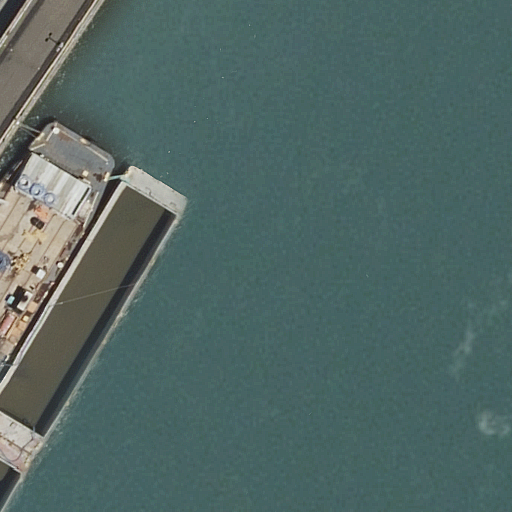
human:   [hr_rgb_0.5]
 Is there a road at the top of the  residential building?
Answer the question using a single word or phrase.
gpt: yes

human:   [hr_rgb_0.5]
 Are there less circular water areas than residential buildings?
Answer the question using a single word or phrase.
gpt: yes

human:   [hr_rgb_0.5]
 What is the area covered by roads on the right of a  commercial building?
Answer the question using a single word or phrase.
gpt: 0m2

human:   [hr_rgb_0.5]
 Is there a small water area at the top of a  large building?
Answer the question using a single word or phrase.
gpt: no

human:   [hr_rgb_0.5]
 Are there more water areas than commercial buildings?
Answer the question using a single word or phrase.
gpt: yes

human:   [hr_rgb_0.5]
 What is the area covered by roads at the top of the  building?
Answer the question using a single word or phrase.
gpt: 0m2

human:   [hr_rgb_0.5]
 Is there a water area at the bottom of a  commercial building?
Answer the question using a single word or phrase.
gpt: no

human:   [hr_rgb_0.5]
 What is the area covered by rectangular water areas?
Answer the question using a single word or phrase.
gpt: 10186m2

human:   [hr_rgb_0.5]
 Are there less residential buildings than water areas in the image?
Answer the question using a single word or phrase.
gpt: no

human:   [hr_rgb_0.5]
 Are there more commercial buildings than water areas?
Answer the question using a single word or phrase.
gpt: no

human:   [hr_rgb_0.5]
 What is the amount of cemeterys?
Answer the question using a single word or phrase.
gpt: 0

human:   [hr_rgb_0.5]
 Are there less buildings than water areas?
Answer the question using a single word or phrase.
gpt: no

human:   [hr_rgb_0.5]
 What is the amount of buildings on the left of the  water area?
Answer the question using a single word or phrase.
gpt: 1

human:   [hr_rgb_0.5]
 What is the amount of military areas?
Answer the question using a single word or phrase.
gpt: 0

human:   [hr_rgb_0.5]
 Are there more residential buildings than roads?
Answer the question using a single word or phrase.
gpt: no

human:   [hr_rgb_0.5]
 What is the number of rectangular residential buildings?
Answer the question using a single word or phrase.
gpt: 1

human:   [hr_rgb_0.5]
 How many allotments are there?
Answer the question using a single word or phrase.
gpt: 0

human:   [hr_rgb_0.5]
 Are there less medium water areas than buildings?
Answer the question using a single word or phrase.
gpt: yes

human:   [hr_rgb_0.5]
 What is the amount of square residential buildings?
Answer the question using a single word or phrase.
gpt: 0

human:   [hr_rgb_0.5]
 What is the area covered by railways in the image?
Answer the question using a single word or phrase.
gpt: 0m2

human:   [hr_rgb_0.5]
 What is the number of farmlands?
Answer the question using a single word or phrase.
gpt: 0

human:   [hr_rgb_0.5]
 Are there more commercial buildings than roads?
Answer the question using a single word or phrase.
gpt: no

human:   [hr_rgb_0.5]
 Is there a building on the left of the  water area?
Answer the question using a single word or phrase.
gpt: yes

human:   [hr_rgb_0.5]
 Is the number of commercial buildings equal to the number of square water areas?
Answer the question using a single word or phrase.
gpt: yes

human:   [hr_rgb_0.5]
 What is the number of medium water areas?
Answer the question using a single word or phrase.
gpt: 0

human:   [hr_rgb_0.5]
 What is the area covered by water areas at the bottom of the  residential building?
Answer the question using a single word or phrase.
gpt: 0m2

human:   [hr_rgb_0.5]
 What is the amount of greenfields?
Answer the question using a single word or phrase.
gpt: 0

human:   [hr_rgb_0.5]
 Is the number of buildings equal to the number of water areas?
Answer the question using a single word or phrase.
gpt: yes

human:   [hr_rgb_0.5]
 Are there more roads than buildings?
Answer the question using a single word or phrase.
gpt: no

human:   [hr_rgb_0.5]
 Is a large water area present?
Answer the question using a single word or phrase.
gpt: yes

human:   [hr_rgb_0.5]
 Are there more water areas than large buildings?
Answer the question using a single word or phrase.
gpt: yes

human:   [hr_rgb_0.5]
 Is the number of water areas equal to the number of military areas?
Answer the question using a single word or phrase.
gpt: no

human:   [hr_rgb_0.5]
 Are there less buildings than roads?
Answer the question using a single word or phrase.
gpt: no

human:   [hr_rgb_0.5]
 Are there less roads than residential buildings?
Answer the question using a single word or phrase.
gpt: no

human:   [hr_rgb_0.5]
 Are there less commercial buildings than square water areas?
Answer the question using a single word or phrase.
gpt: no

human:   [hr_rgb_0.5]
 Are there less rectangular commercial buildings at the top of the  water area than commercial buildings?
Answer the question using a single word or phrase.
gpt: no